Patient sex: M
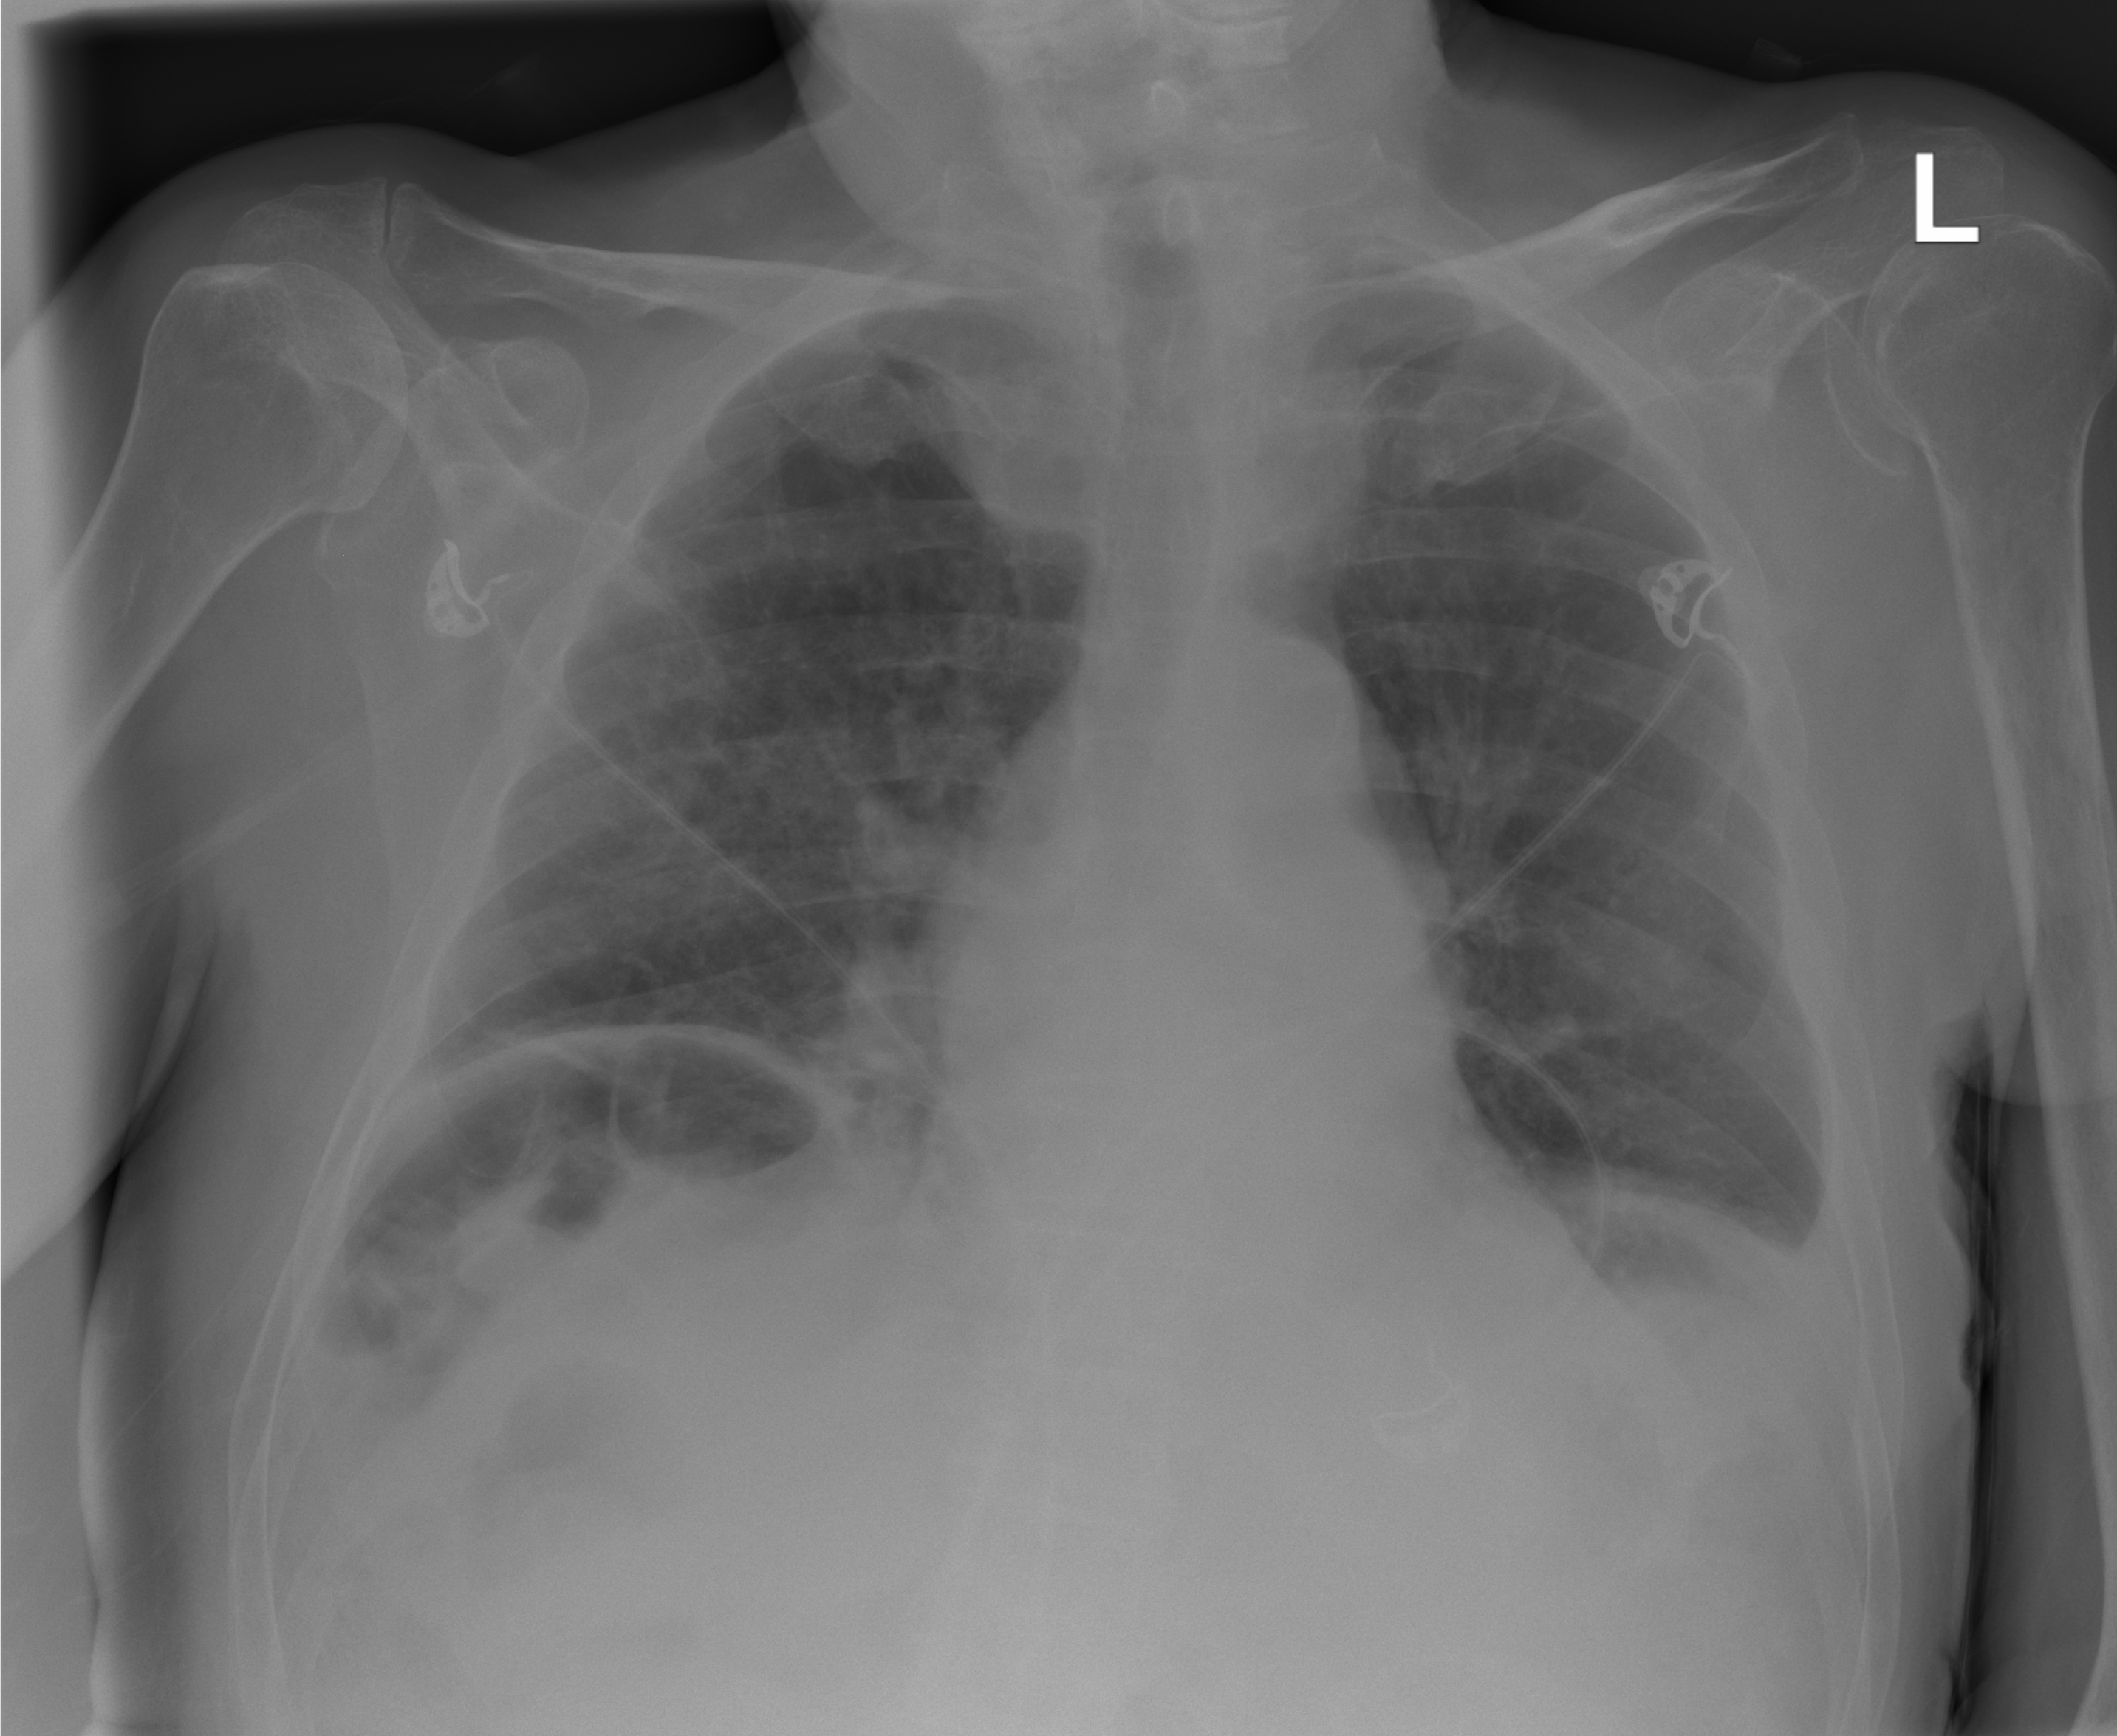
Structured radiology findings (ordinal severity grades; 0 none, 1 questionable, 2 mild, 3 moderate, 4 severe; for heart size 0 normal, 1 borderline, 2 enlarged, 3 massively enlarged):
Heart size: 0
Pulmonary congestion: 0
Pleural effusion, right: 0
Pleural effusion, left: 1
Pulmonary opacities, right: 0
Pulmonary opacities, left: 0
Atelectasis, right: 0
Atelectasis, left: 2